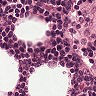
Metastatic tissue present: no